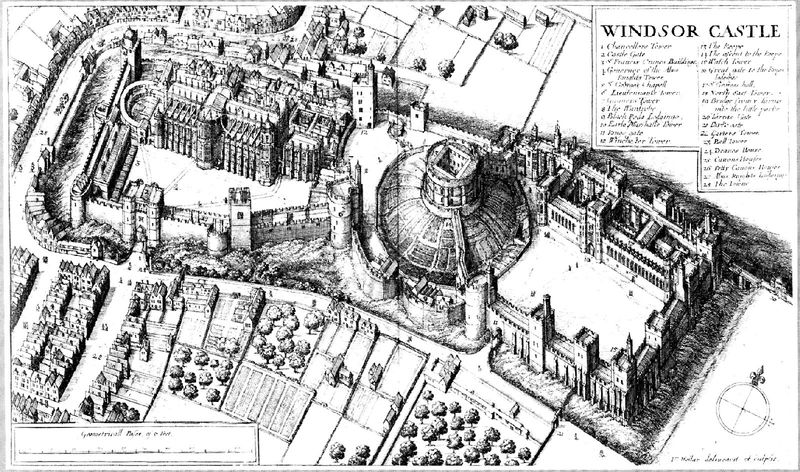
Titel: Windsor Castle
Schlagwörter: weiß, bäume, stadt, schwarz, skizze, schloss, felder, häuser, wege, adel, england, rund, garten, herrschaft, schrift, mauer, vogelperspektive, kuppel, könig, burg, türme, druck, karte, mauern, mittelalter, beete, plan, gärten, englisch, höfe, legende, bauwerk, stadtplan, gartenplan, luftbild, kartographie, windrose, kompass, nordpfeil, castel, windsor, windsor castle, windsol, windror